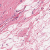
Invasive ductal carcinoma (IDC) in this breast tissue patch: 0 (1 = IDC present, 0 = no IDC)